Interaction volume radius: 5 \u00c5
Interaction volume height: 25 \u00c5
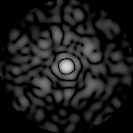
Disorder parameter: 0.854